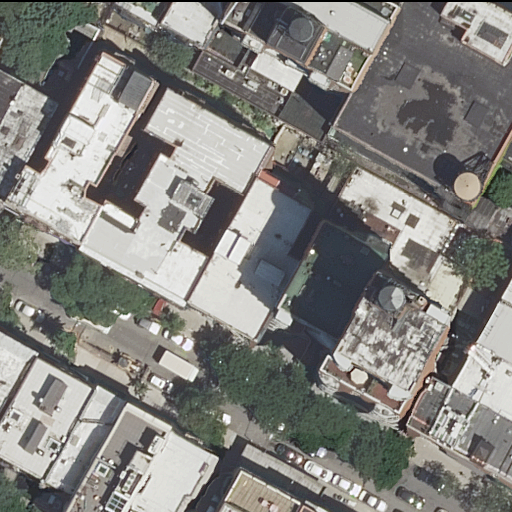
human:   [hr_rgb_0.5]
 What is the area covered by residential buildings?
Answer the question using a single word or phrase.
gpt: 6825m2

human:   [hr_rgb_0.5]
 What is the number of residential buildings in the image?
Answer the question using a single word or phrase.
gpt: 25

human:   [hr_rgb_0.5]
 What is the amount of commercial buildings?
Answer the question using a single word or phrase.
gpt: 0

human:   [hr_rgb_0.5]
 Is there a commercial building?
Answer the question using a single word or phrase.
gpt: no

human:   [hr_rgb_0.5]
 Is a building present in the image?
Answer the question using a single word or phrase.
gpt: yes

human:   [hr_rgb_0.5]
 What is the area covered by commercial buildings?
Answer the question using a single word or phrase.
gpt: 0m2

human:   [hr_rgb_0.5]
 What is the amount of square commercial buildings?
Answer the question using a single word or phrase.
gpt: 0

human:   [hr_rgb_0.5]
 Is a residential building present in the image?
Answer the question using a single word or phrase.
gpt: yes

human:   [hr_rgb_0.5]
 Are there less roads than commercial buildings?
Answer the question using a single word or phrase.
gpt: no

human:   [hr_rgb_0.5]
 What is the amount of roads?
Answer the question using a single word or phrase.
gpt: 1

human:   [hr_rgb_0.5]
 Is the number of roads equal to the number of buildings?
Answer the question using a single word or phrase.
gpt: no

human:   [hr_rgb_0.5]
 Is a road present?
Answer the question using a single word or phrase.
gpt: yes

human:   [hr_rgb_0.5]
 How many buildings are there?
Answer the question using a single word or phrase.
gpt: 25

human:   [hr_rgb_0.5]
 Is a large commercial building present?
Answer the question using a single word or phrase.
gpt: no

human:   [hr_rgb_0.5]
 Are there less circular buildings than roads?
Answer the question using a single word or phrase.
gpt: yes

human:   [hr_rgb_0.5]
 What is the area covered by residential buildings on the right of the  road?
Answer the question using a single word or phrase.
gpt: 2711m2

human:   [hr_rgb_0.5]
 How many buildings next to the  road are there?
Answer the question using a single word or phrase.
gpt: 25

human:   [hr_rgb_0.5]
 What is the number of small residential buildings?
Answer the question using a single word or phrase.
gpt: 11

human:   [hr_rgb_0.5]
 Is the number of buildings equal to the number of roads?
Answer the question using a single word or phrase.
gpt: no

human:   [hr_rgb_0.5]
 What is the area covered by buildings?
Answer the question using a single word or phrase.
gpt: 6825m2

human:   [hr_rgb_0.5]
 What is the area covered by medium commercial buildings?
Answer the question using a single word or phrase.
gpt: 0m2

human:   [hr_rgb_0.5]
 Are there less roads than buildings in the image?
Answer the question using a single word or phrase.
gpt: yes

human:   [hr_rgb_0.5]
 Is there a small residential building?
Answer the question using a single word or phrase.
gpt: yes

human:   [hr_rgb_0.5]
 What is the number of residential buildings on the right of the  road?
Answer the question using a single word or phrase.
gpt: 9

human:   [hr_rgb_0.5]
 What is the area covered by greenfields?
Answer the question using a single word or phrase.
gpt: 0m2

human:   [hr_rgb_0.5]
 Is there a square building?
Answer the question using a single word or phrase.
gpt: no

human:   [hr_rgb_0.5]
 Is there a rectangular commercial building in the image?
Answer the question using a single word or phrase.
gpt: no

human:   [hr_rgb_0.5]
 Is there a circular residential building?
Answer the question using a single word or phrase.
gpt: no

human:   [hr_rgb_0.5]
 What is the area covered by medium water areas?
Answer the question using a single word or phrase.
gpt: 0m2

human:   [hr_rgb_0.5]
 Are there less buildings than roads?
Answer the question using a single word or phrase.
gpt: no

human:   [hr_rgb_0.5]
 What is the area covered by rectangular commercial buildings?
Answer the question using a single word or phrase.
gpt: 0m2

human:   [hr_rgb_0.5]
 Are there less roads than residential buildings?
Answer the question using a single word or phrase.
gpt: yes

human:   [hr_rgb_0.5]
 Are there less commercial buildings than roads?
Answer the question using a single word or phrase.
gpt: yes

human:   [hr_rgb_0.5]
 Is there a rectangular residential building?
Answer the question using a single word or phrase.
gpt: yes

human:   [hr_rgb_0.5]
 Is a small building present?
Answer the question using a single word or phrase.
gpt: yes

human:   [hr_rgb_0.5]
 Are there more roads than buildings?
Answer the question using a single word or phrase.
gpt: no

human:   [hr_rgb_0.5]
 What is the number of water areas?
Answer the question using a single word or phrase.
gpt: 0

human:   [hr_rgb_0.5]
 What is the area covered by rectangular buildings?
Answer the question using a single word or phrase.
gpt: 890m2

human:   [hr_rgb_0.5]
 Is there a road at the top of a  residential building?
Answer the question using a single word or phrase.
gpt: no

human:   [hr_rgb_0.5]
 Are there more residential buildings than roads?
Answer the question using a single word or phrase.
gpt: yes

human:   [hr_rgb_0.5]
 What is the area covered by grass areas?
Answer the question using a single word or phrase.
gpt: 0m2

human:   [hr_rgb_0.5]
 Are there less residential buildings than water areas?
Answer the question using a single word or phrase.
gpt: no

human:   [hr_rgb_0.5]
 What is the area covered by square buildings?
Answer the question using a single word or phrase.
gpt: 0m2

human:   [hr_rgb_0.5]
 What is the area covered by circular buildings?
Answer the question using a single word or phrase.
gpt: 0m2

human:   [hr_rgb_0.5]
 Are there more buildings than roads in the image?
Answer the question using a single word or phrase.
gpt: yes

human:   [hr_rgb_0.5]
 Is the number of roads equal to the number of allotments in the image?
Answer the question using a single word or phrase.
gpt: no

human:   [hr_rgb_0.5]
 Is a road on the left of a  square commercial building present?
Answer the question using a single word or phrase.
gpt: no

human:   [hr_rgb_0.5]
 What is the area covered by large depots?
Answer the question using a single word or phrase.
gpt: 0m2

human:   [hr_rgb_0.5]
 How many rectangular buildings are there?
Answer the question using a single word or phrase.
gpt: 14

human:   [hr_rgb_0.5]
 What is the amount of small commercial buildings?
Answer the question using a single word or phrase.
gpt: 0

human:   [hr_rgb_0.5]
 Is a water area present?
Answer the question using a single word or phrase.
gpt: no

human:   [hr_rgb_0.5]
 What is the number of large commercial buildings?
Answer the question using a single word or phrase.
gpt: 0

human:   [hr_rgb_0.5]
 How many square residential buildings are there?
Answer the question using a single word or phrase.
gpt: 0

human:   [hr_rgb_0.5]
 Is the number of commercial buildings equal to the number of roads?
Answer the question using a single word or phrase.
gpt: no

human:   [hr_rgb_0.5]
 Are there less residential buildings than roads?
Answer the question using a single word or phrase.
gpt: no

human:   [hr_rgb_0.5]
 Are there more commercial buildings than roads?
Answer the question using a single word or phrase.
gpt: no

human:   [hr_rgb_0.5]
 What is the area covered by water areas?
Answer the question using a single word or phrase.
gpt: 0m2

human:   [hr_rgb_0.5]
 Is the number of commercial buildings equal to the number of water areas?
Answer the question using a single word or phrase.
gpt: yes

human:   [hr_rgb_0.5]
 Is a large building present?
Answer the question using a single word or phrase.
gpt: yes

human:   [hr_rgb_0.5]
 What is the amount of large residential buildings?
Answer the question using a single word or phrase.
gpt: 5

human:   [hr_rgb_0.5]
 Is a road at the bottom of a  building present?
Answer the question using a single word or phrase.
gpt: yes

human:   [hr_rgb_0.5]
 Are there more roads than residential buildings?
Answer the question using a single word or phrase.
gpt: no

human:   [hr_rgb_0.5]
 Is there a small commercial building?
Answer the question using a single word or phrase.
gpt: no

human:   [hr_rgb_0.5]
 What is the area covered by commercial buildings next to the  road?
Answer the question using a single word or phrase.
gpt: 0m2